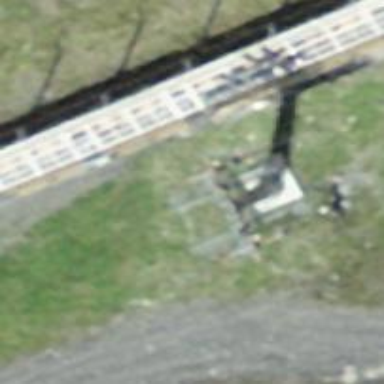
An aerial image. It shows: Pylon for aerialway.